Field crop: tomato
Growth stage: 1
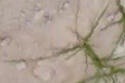
Species: cyperus